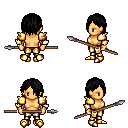
a pixel art fantasy rpg character, female body template, human, tanned skin, gold arm armor, gold greaves, black bangs hairstyle, bracelets, gold boots, spear, four views (front, back, left, right), 2x2 character sprite sheet, small pixel art, hard edges, no anti-aliasing